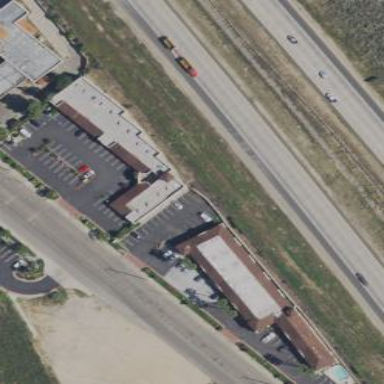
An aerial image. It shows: Retail building.